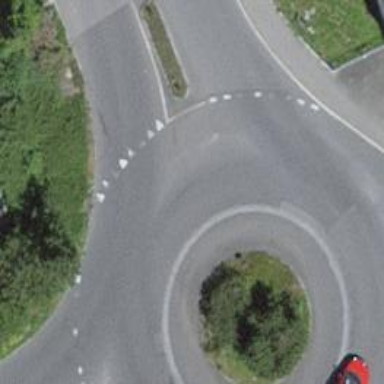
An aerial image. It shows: Unclassified road with asphalt surface leading to roundabout.